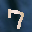
Label: 7